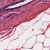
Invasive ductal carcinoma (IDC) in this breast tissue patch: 0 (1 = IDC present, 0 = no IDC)